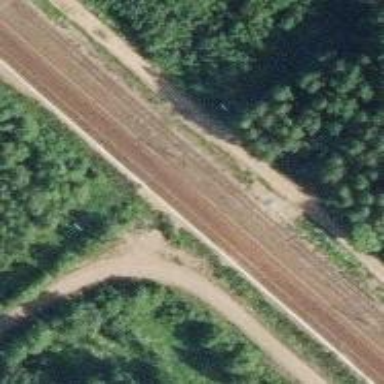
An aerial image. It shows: Electrified rail siding with contact line.